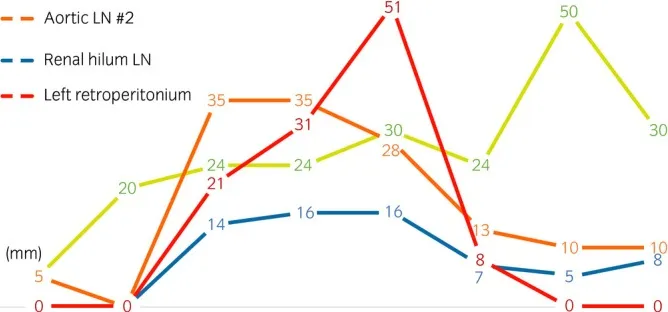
Clinical treatment course.
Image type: pathology (immunostaining)